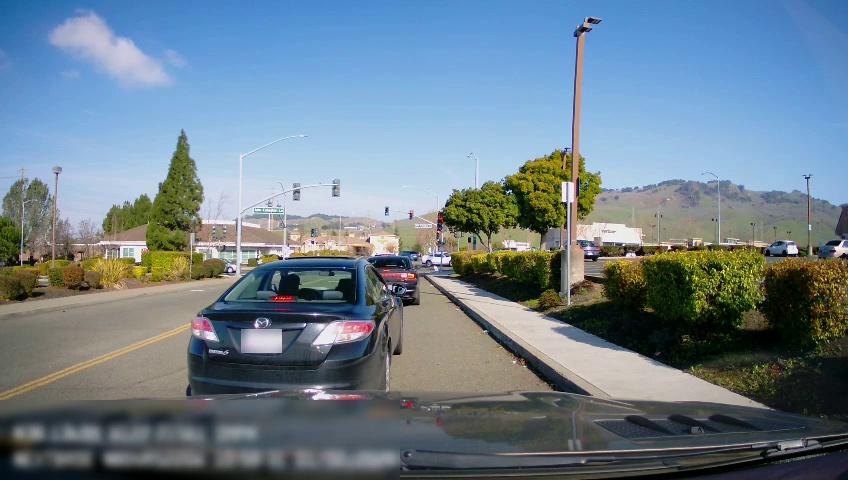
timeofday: Day
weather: Sunny
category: Drivable Space
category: Vehicles | SUV
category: Vehicles | Car
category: Vehicles | Car
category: Vehicles | Car
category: Vehicles | Car
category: Vehicles | Car
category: Vehicles | Car
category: Vehicles | Car
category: Lanes | Current Lane
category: Lanes | Alternate Lane
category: Traffic | Signs
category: Traffic | Lights
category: Traffic | Lights
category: Traffic | Lights
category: Traffic | Lights
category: Traffic | Lights
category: Traffic | Signs
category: Traffic | Signs
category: Traffic | Lights
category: Traffic | Lights
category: Traffic | Signs
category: Traffic | Lights
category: Traffic | Lights